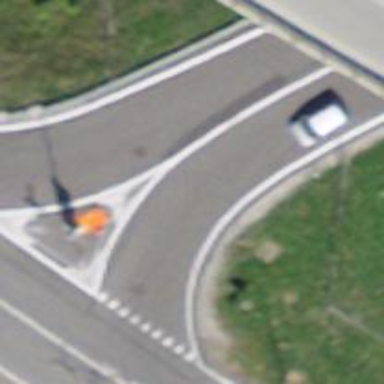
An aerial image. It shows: Asphalt trunk link motorway.